Question: I just updated to xcode 5.1.1 and my app that used to run full screen, now does this!
Notice that the status bar goes down as well
Any idea??

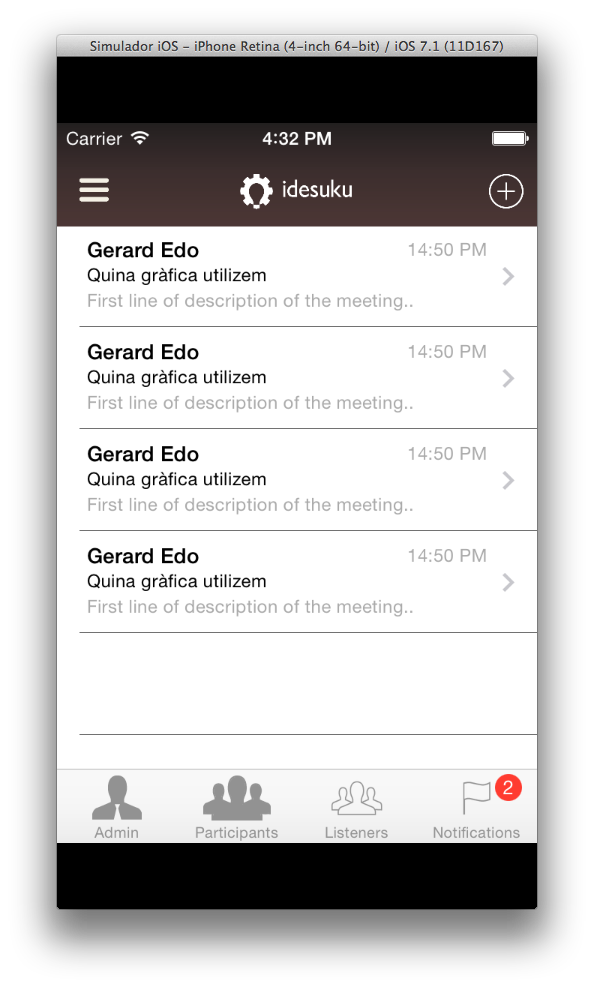
Answer: AS @rckoenes pointed out
This behavior is seen when you are missing the Default-568h@2x.png file in your project
So just adding it solved the problem,
@joezeitouny thank you so much for pointing me to the other thread, I already searched for it but couldn't find anything related,
Thanks!